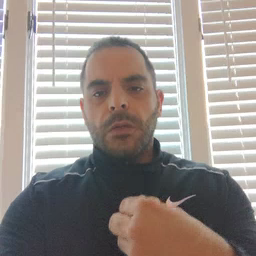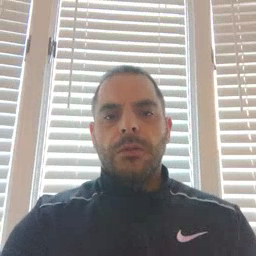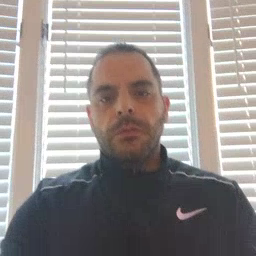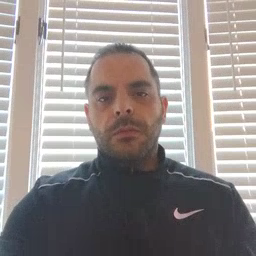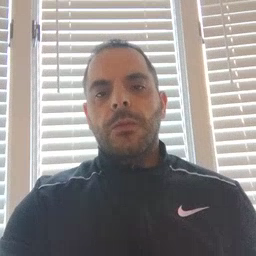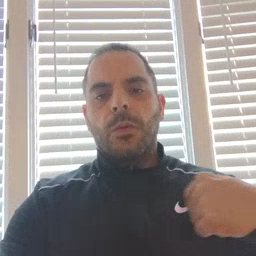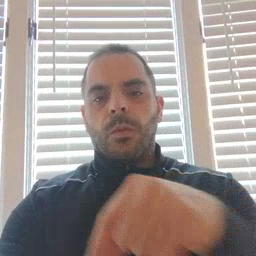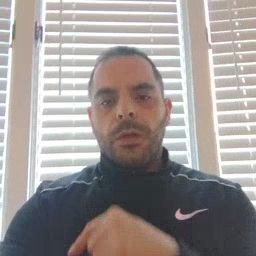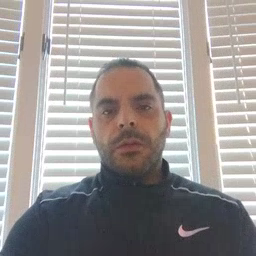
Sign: weus